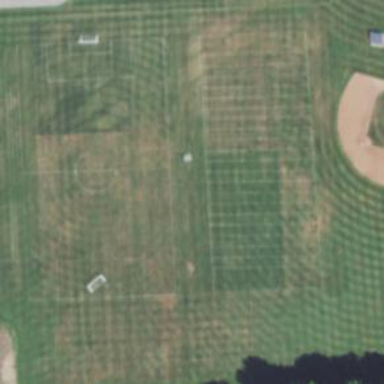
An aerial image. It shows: Grass pitch designated for soccer.